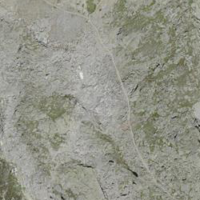
EUNIS habitat code: 48
Species observed at this site:
Vaccinium myrtillus
Saxifraga bryoides